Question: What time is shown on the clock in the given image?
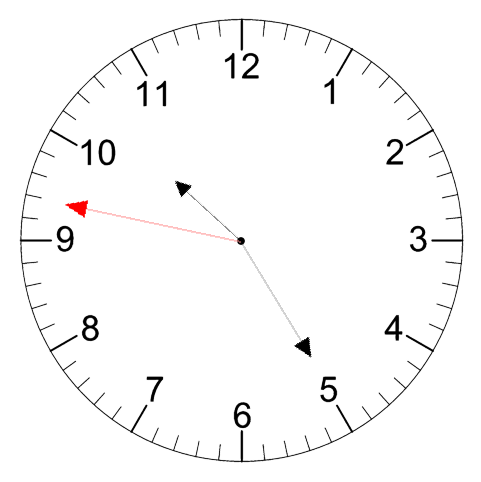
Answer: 10:24:47